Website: apple-inc
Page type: review-order
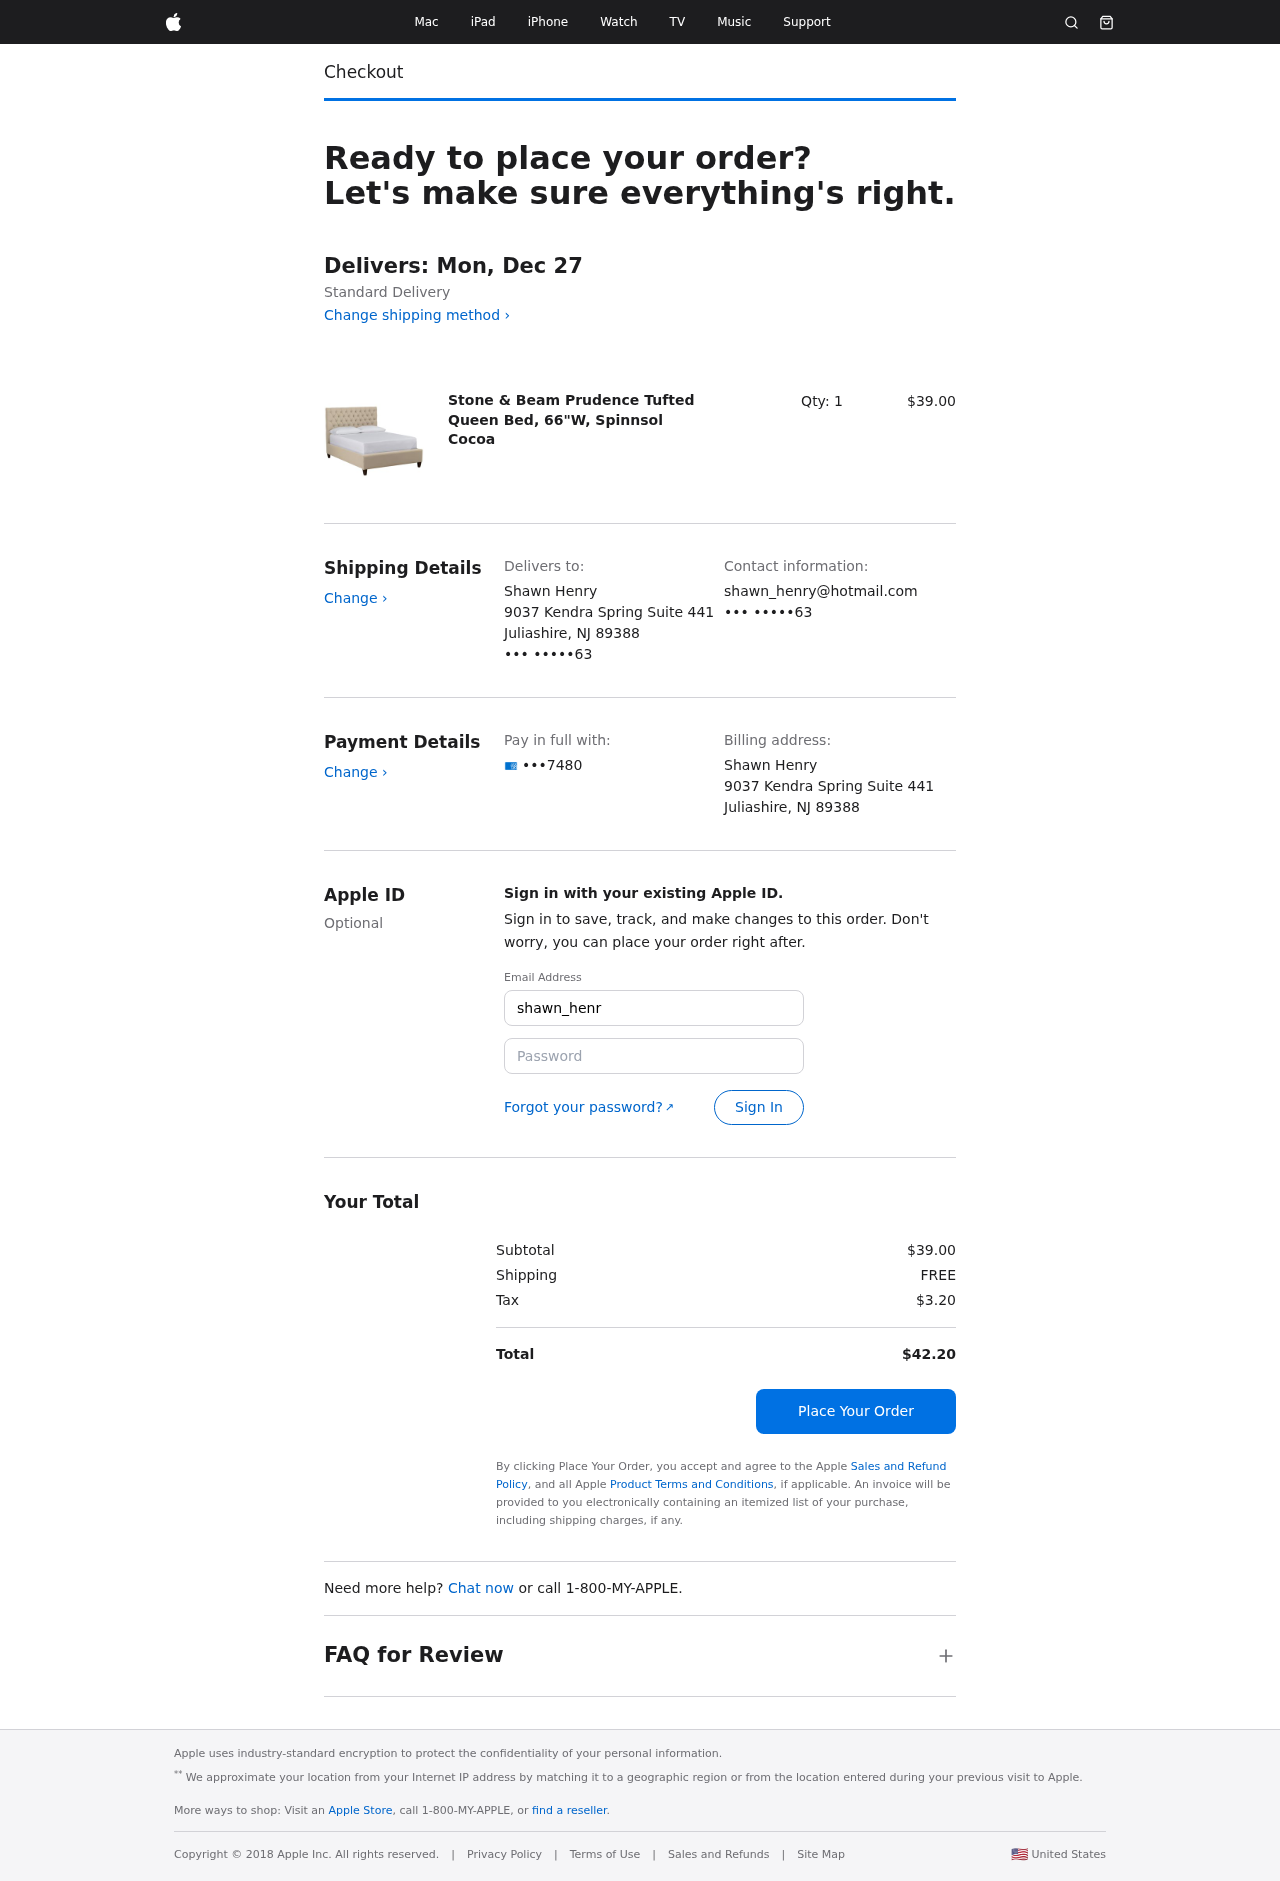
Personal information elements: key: PII_CARD_LAST4
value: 7480
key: PII_CITY_STATE_ZIP
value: Juliashire, NJ 89388
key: PII_EMAIL3
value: shawn_henry@hotmail.com
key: PII_FULLNAME
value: Shawn Henry
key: PII_PHONE_SUFFIX
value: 63
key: PII_STREET
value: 9037 Kendra Spring Suite 441
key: PII_EMAIL2
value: shawn_henry@hotmail.com
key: PII_PHONE_SUFFIX2
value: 63
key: PII_FULLNAME2
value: Shawn Henry
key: PII_STREET2
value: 9037 Kendra Spring Suite 441
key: PII_CITY_STATE_ZIP2
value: Juliashire, NJ 89388
Product elements: key: PRODUCT1_NAME
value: Stone & Beam Prudence Tufted Queen Bed, 66"W, Spinnsol Cocoa
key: PRODUCT1_PRICE
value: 39
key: PRODUCT1_QUANTITY
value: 1
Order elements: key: ORDER_DELIVERY_DATE
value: Delivers: Mon, Dec 27
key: ORDER_SUBTOTAL
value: $39.00
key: ORDER_SHIPPING_COST
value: FREE
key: ORDER_TAX
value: $3.20
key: ORDER_TOTAL
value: $42.20